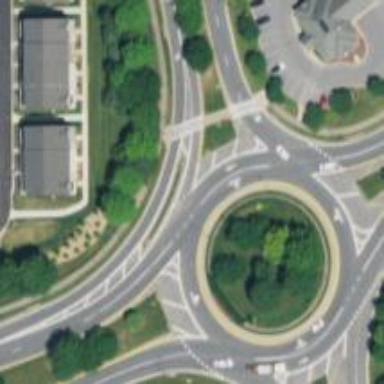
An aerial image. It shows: Roundabout on primary highway.